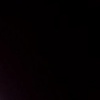
Label: space